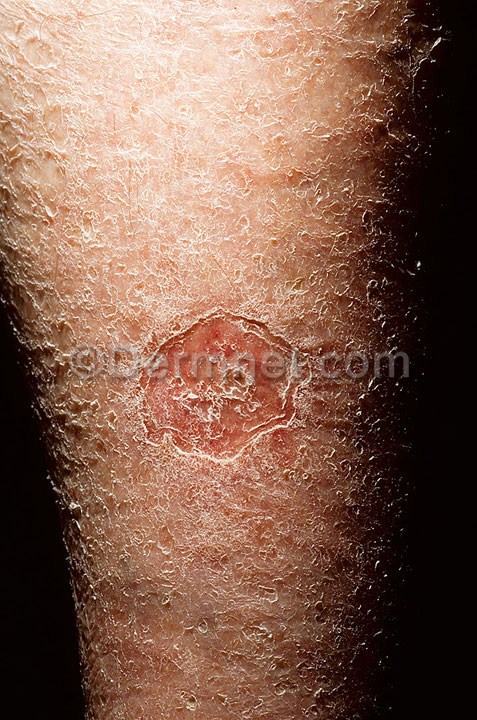
Disease: Eczema Photos